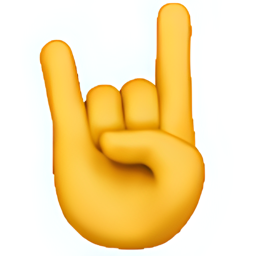
Name: sign of the horns
Emoji: 🤘
Group: People & Body
Sub-group: hand-fingers-partial